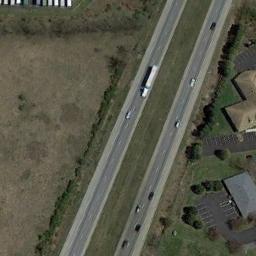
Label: freeway